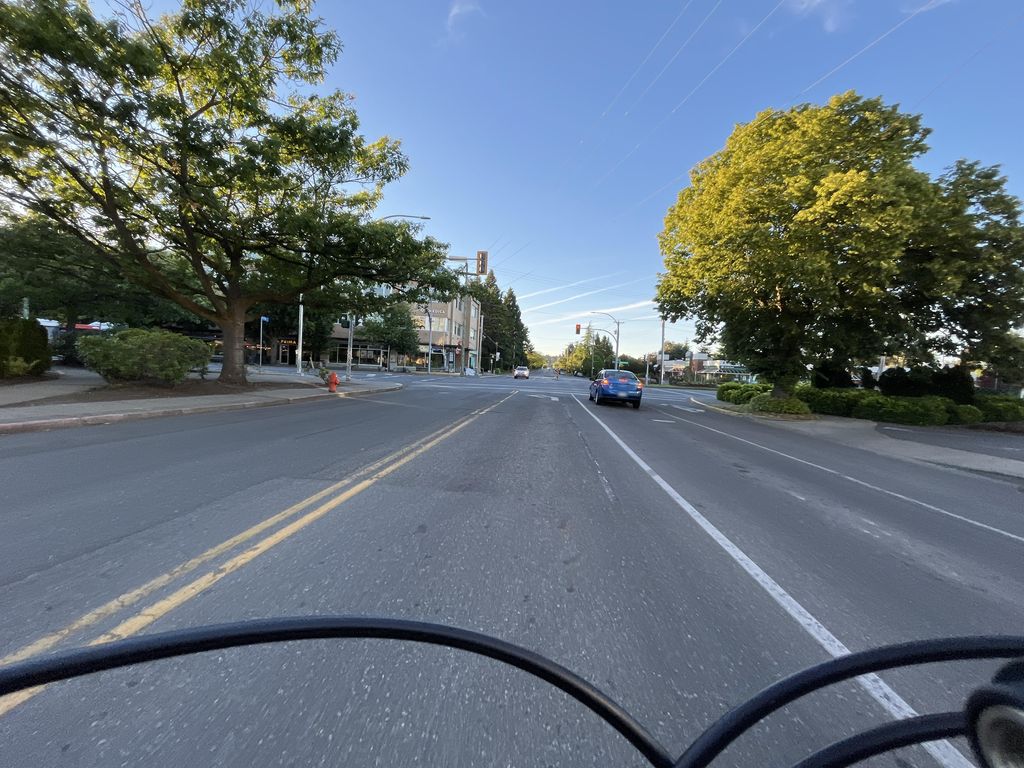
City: victoria